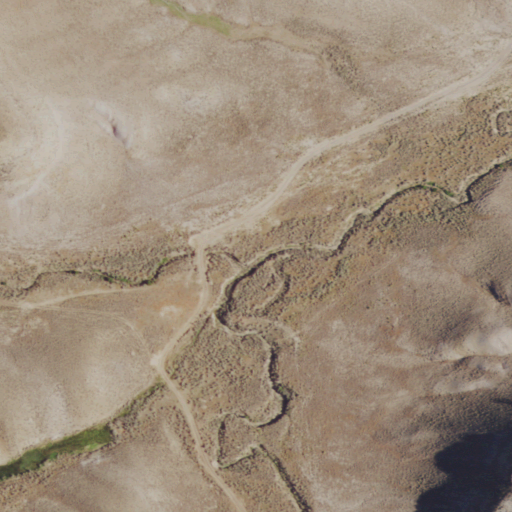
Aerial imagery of valley in Wyoming named South Fork Pumpkin Draw containing shrub and grassland